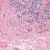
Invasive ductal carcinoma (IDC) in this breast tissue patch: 1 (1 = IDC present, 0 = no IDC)